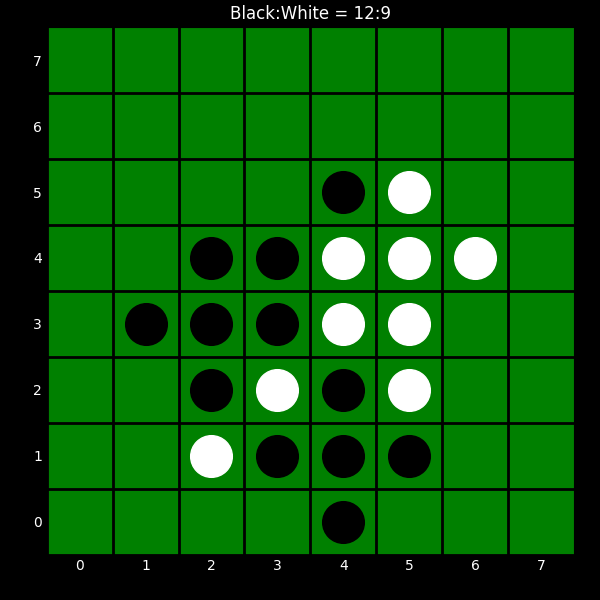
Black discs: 12
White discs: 9